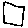
Label: square